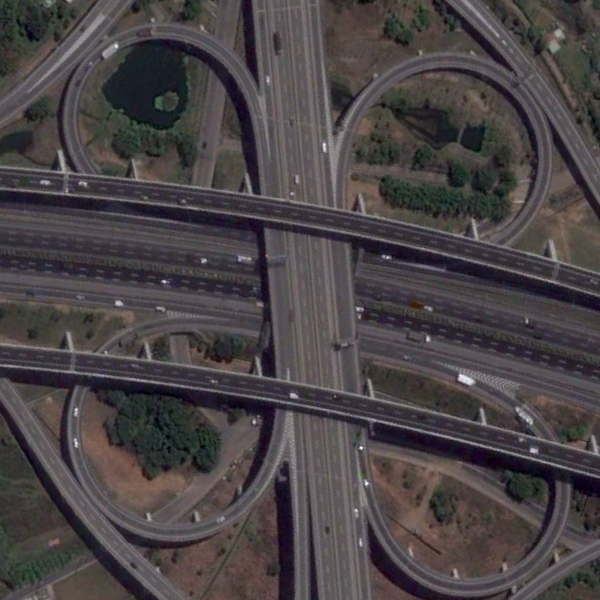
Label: Viaduct